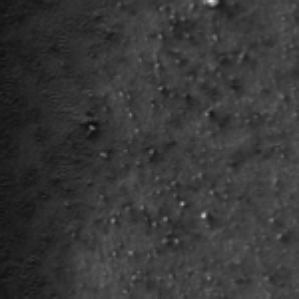
Label: frost